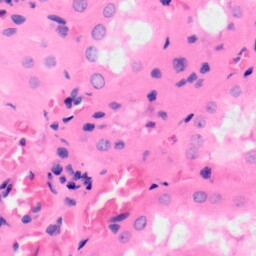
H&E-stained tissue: Kidney